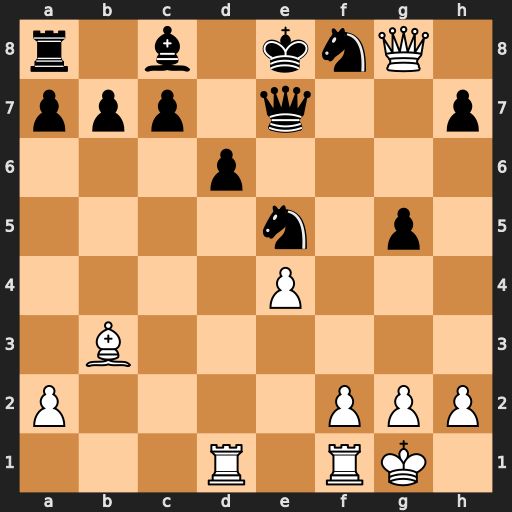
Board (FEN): r1b1knQ1/ppp1q2p/3p4/4n1p1/4P3/1B6/P4PPP/3R1RK1
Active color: w
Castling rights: q
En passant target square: -
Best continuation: f4 Be6 Bxe6 Qxe6 Qxe6+ Nxe6 fxe5